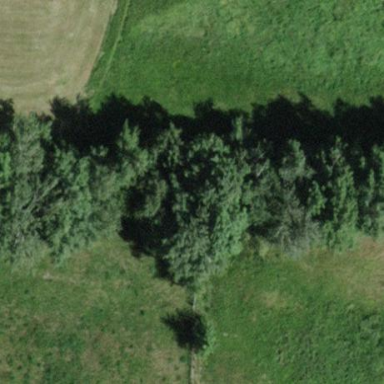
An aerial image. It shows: Forest area.